Question: I have to implement something like that:

"ListViews"
I call 'month.setadapter(adapter)' once for each year but it's not working because the last month overwrites the information of the previous last one.
Please help me regarding this.
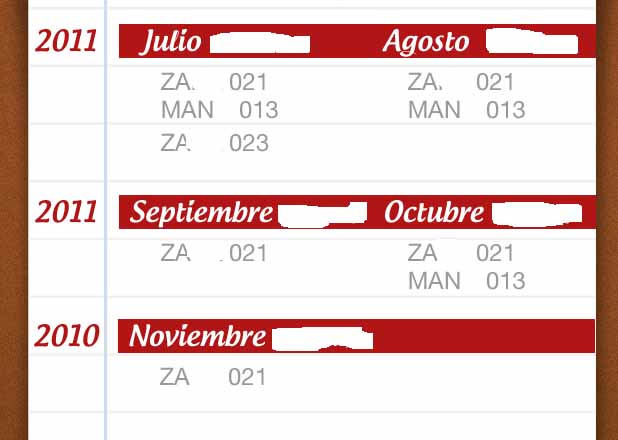
Answer: What I normally do in a situation like this is implement it as a single custom adapter.
1. Derive from BaseAdapter
2. Set your data as a non-generic ArrayList. You can fill your ArrayList with data representing your month rows and the detail rows within each month. You need some way of differentiating them in the adapter, so wrap things in custom objects that allow you to do this. In your example above, I'd say you can iterate through your data and insert a Date object each time you reach a row with a different month than the previous data row.
3. Your adapter should override getItemViewType and getItemViewCount. getItemViewCount returns the total number of different view types (looks like you'll return 2 from this method).
4. In getView, take the position parameter and pass it to getItemViewType. In getItemViewType, get the item in your ArrayList at the current position and test it for its data type. Return a constant representing which type of data to display.
5. In getView, now that you have the data type to display, run code appropriate for this display - inflate the layout representing the appropriate row type and set the appropriate data on the child views of the layout.
All of this is covered in the "World of ListView" video from Google I/O 2010 that ALL Android programmers should watch at least once:
<URL>